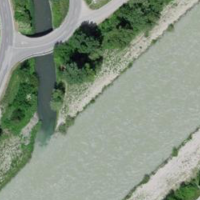
EUNIS habitat code: 15
Species observed at this site:
Lepidium draba
Jynx torquilla